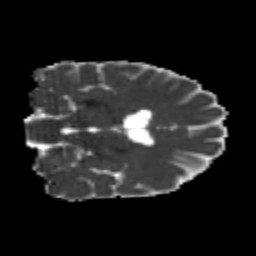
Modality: MD
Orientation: coronal
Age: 24
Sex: female
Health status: healthy
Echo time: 0.074 s